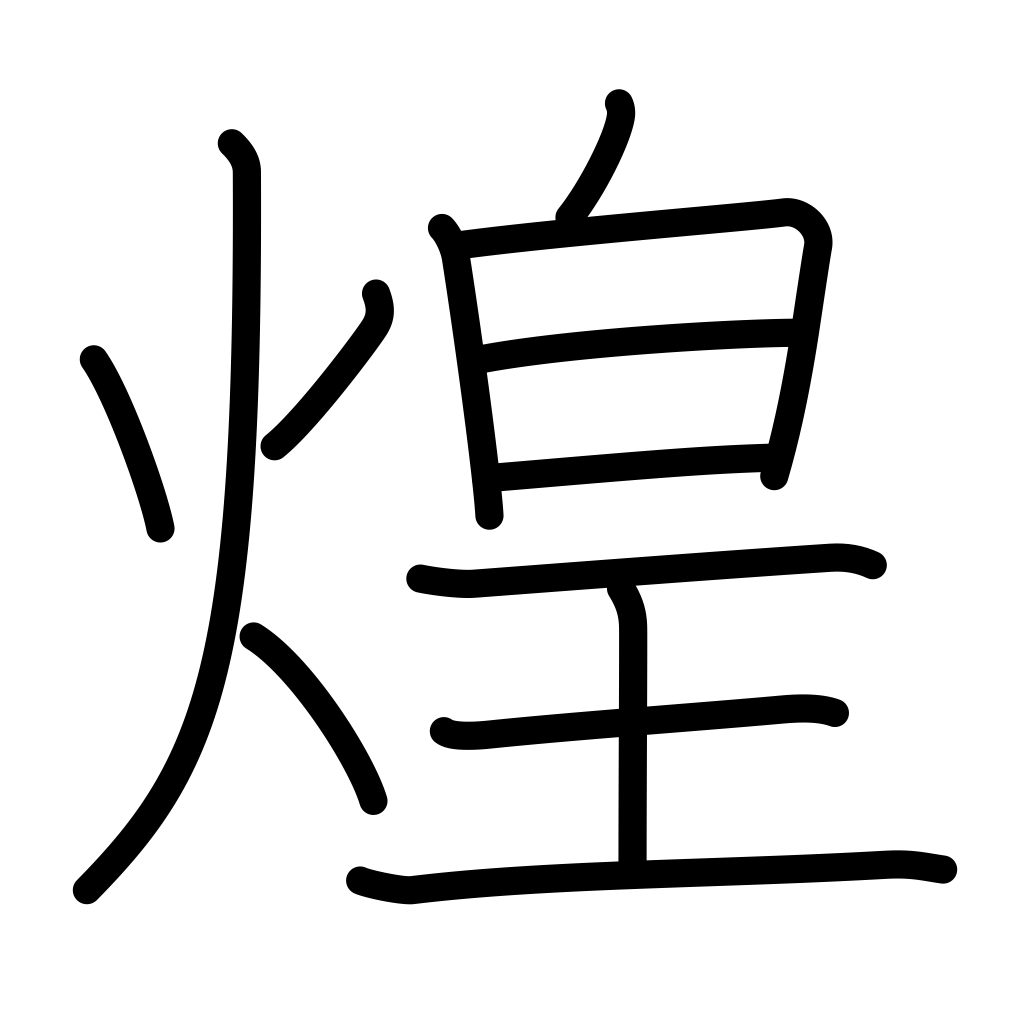
Meaning: glitter, gleam, twinkle